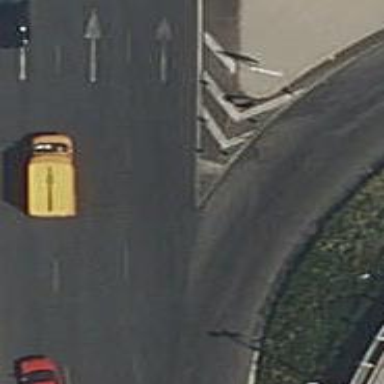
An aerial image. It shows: Tunnel under the road used for service purposes.